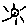
Label: sun